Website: lowes
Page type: address-validator
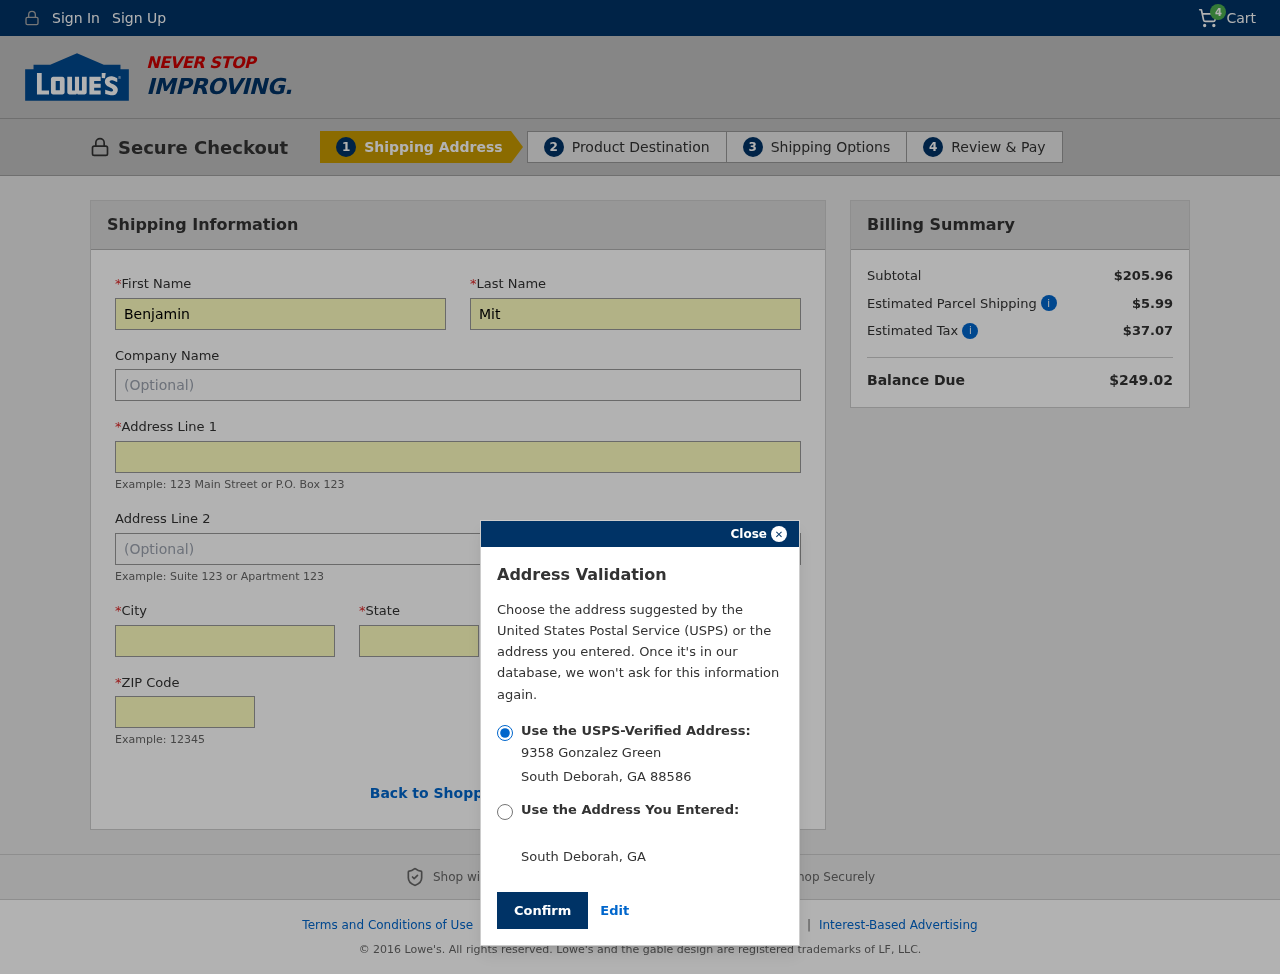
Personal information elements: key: PII_CITY
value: South Deborah
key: PII_COMPANY
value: Davila Ltd
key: PII_FIRSTNAME
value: Benjamin
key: PII_LASTNAME
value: Mitchell
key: PII_POSTCODE
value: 88586
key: PII_STATE
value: Georgia
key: PII_STATE_ABBR
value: GA
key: PII_STREET
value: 9358 Gonzalez Green
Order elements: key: ORDER_NUM_ITEMS
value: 4
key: ORDER_SUBTOTAL
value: $205.96
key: ORDER_SHIPPING_COST
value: $5.99
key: ORDER_TAX
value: $37.07
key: ORDER_TOTAL
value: $249.02